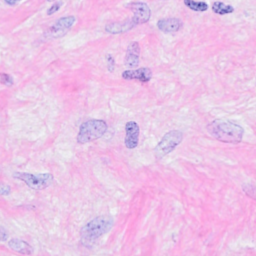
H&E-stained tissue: Breast